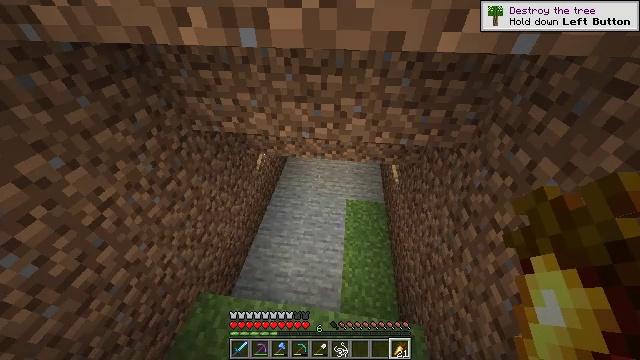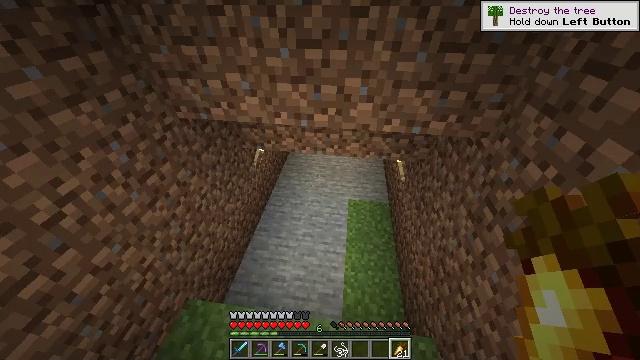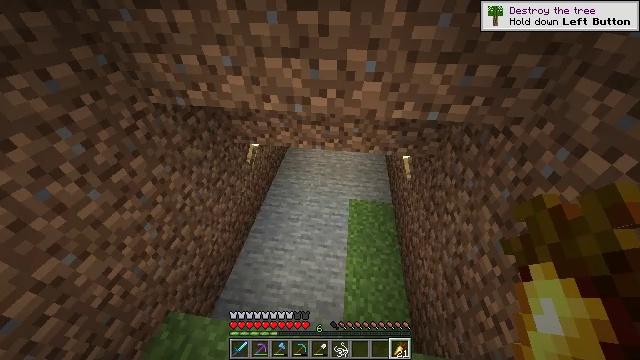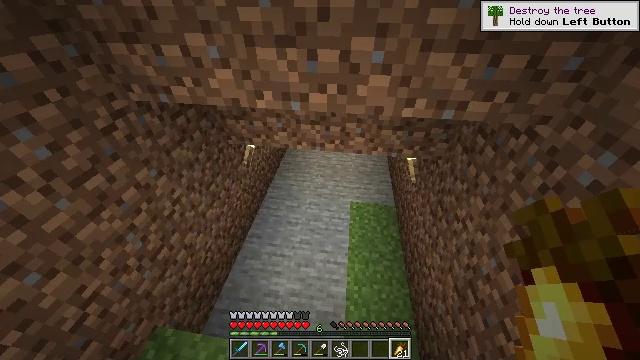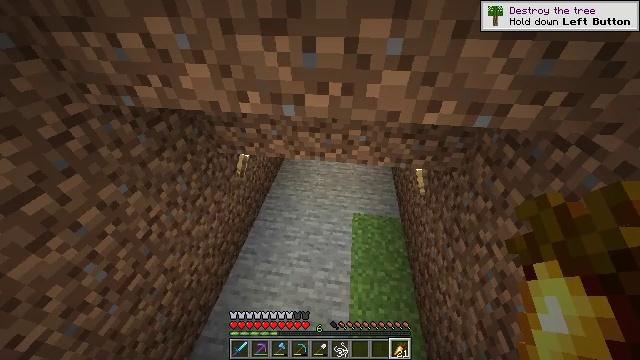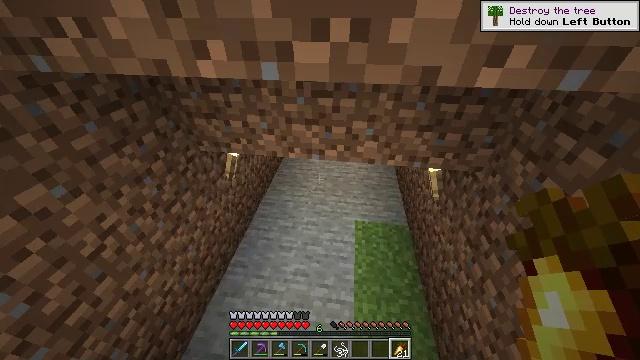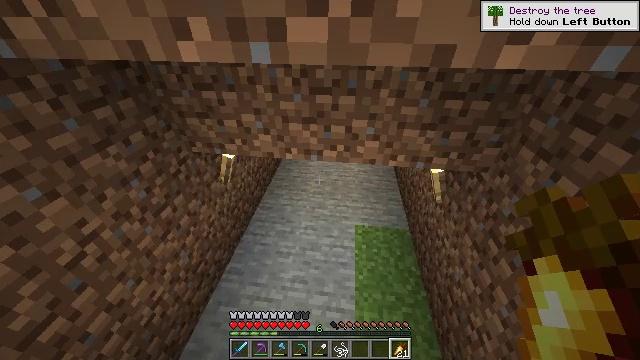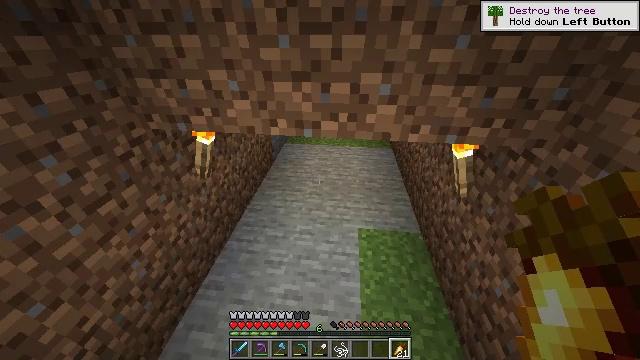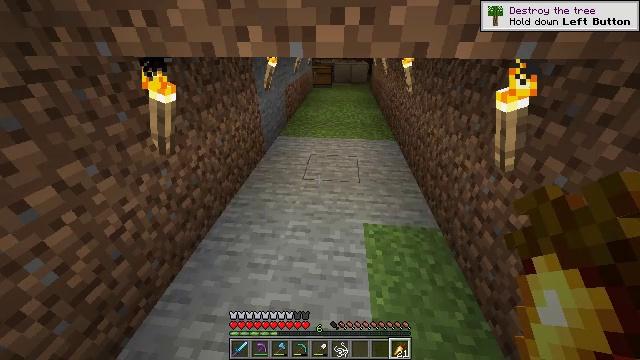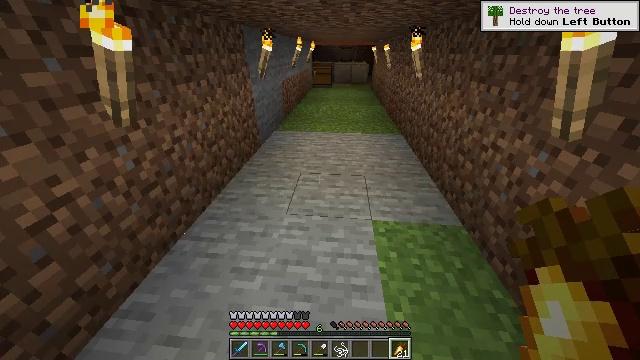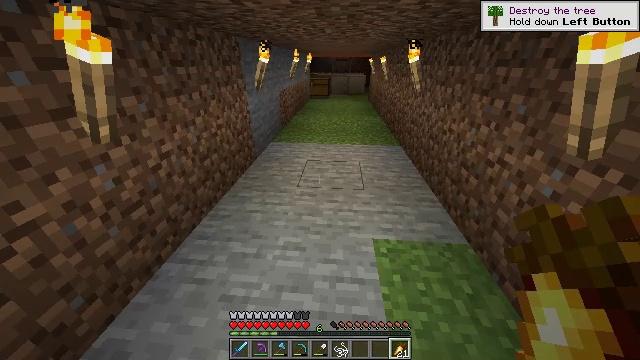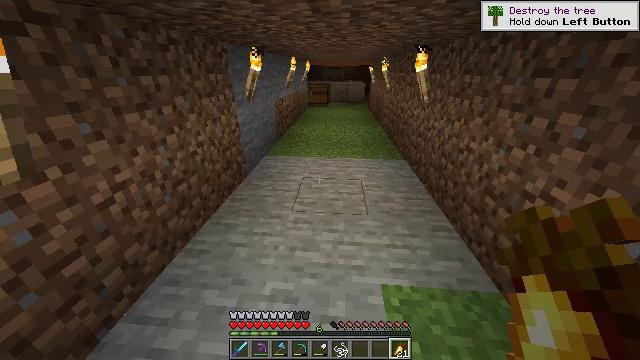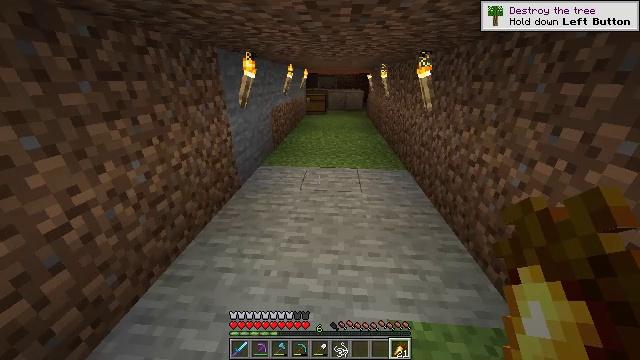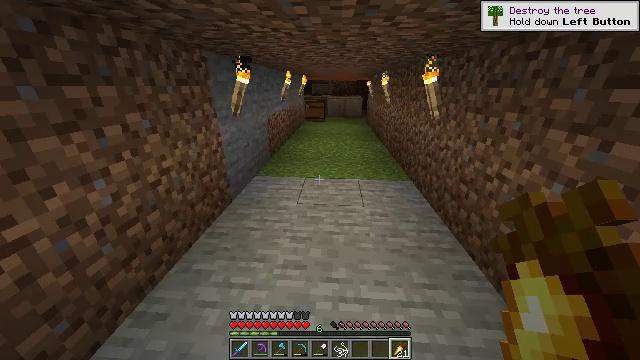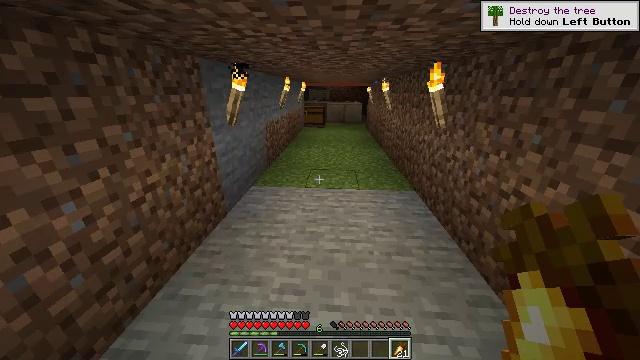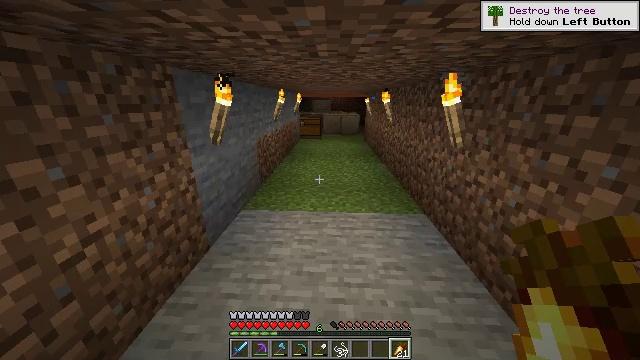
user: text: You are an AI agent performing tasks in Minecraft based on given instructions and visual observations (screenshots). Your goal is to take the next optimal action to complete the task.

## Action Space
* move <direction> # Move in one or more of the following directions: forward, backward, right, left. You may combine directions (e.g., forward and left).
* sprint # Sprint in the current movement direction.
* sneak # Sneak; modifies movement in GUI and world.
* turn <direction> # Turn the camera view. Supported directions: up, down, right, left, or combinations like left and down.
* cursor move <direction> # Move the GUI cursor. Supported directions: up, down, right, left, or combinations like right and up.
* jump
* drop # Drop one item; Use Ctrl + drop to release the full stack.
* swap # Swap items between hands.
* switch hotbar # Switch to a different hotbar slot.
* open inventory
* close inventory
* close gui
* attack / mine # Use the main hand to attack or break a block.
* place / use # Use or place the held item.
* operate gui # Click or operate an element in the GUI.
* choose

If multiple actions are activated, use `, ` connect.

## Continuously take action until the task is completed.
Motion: motion action
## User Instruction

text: Craft a smooth stone.
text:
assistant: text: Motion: move forward
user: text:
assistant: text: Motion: move forward
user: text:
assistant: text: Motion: move forward
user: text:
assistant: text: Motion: move forward, turn up
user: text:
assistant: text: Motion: move forward, turn up
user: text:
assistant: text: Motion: move forward, turn up
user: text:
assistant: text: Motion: move forward, sprint, turn up
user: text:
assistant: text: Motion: move forward, sprint, turn up
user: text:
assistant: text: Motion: move forward, sprint, turn up
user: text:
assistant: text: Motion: move forward, sprint, turn up
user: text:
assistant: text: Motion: move forward, sprint, turn up
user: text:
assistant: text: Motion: move forward, sprint, turn up
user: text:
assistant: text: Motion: move forward, turn up
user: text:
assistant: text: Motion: move forward, turn up
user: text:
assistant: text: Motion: move forward, turn right and up
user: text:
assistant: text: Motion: move forward, turn up
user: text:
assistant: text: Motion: move forward, turn up
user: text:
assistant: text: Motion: move forward, turn up
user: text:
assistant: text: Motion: move forward
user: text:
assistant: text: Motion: move forward
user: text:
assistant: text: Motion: move forward
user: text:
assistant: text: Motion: move forward, sprint
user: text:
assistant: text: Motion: move forward, sprint
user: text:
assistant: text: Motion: move forward, sprint
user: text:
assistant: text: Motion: move forward, sprint
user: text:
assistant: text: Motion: move forward, sprint
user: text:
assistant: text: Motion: move forward
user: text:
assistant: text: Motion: move forward
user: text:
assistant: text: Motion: move forward
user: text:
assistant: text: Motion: move forward